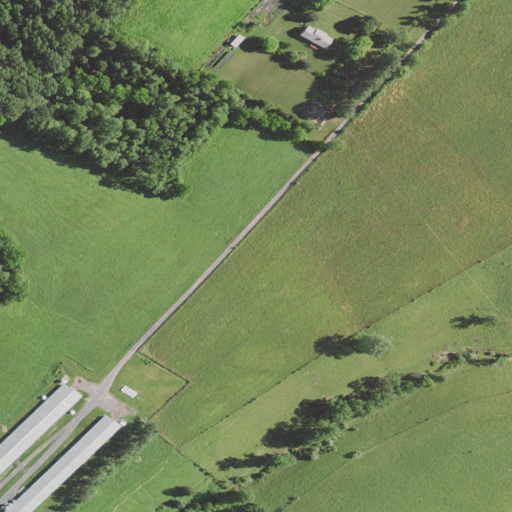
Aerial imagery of ridge(s) in Virginia named Persimmon Ridge containing pasture, mixed forest, open development, deciduous forest, low intensity development, medium intensity development, and high intensity development